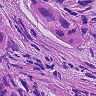
Metastatic tissue present: yes